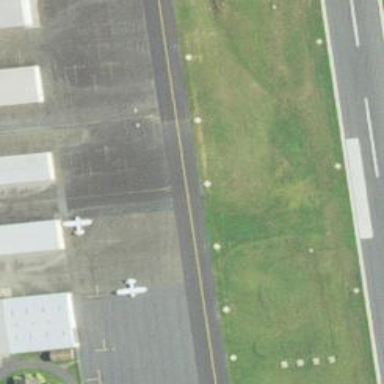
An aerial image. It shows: Apron at the airport.